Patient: sex M, age 52
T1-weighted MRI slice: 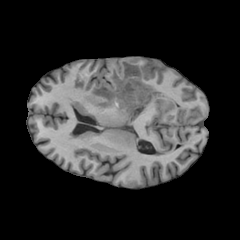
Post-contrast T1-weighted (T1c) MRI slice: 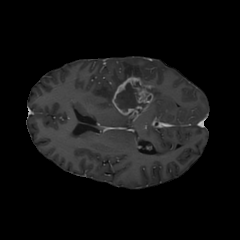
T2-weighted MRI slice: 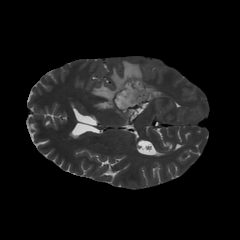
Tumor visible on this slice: yes
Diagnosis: Glioblastoma, IDH-wildtype
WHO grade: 4